Question: I need to consult data of DB without use classes.
My query like this
'''
SELECT count(e), MONTHNAME(e.someDate) /*and maybe anothers*/
FROM Entity e
WHERE ......
GROUP BY MONTHNAME(e.someDate)
ORDER BY e.someDate desc
'''
This simple query is a search for totals in months.
The SQL query that generate is right, this return data similar to this.
'''
+-----+---------+
|count|MONTHNAME|
+-----+---------+
|15 |January |
+-----+---------+
|31 |December |
+-----+---------+
|18 |November |
+-----+---------+
'''
In java code i get the query via 'list' method
'''
List<Object> objs = query.list();
'''
When i debug, get this in object value

But, i cant work with this objects, 'objs.get(index)' return a 'object' without any method that return my data 'total' or 'month'
How to build the object from the query? to work data.
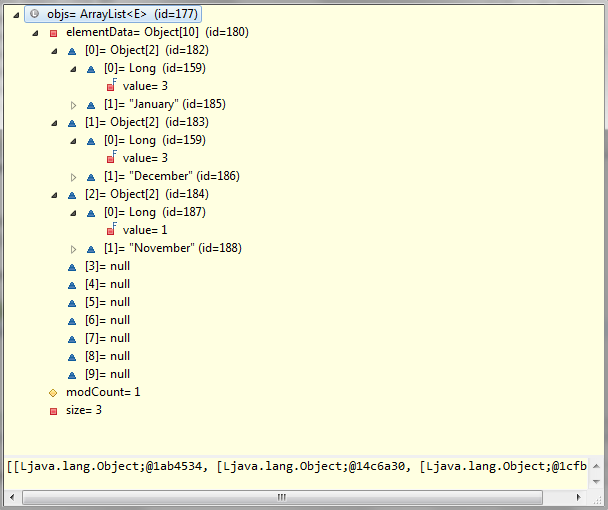
Answer: Try typecasting 'objs.get(index)' to 'Object[]'.
Say the result of this is 'r' ('r' is for row).
Then you should be able to access your two columns by 'r[0]' and 'r[1]'.
Try this.
'''
List<Object> objs = query.list();
for (int i=0; i<objs.size(); i++){
Object row = objs.get(i);
Object[] r = (Object[])row;
System.out.println(r[0] + " " + r[1]);
}
'''